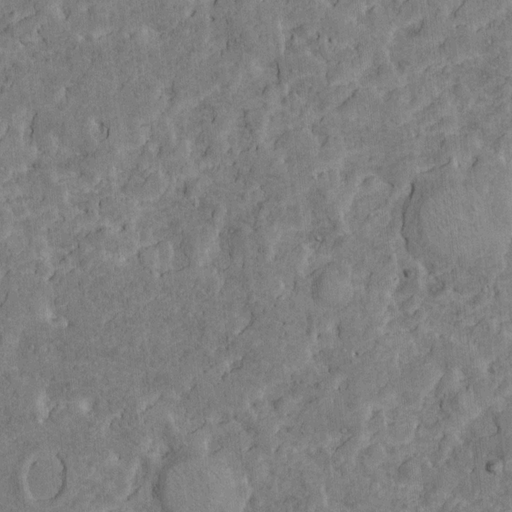
Classes present: Background